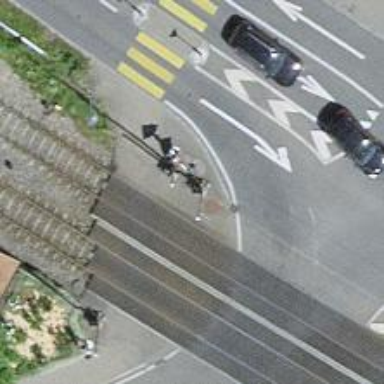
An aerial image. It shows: Footway crossing with traffic signals and markings.